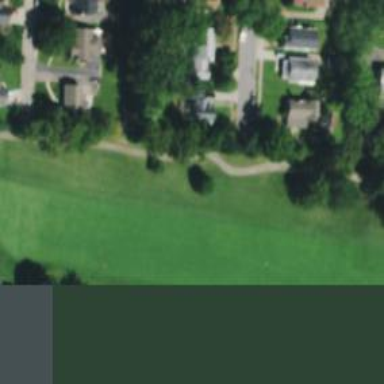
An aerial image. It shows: Path for both roads and golfers.